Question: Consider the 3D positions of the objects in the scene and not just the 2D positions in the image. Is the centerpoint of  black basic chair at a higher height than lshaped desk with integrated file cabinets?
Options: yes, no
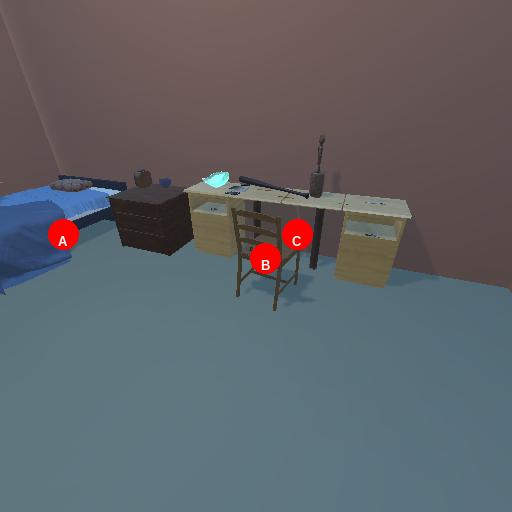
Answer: yes